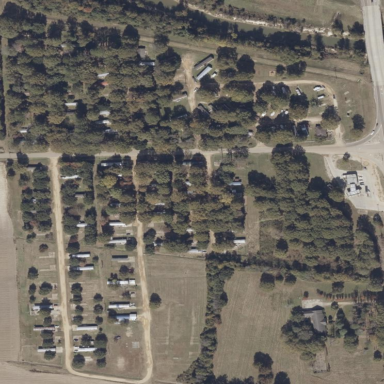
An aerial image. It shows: Residential area known as trailer park.